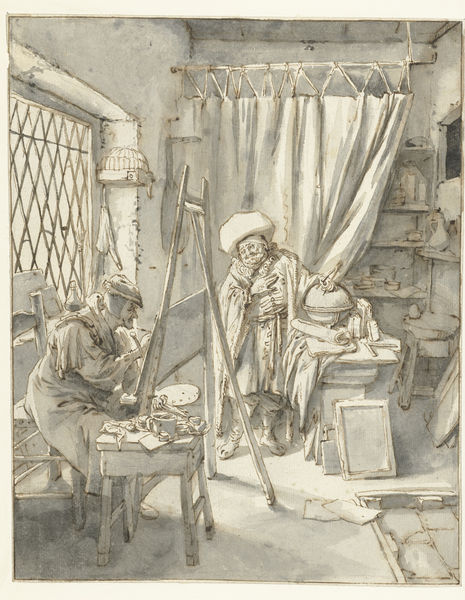
Titel: Schilder met een model in zijn atelier
Künstler: Cornelis Dusart
Standort: Amsterdam
Institution: Rijksmuseum
Schlagwörter: gemälde, mann, fenster, zimmer, haus, bild, vorhang, gitter, topf, farbe, maler, malen